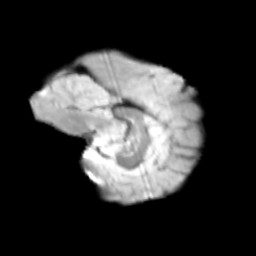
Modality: T2w
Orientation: sagittal
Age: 12
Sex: male
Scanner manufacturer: siemens
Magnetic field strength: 3 T
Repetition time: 3.8 s
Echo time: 0.07 s